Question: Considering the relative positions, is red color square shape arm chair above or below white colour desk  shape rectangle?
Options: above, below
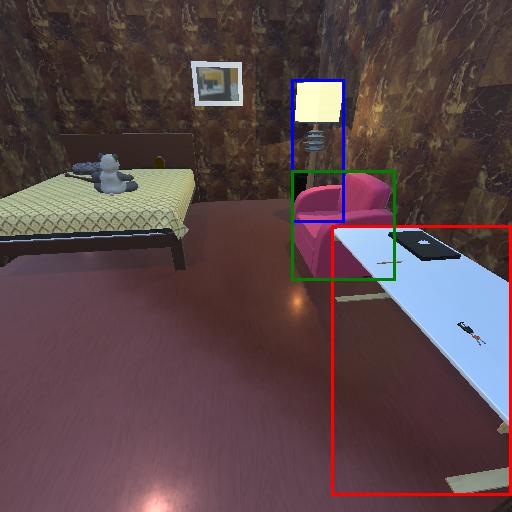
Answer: above